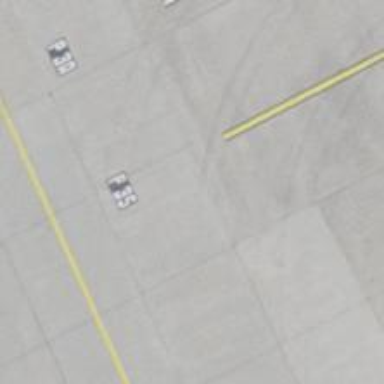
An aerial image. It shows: Airport parking position.